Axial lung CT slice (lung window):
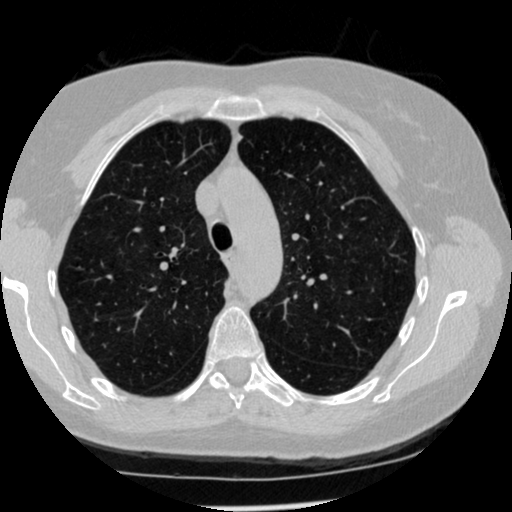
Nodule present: no